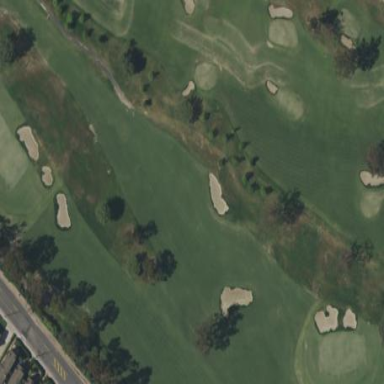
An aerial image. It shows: Scenic golf fairway.